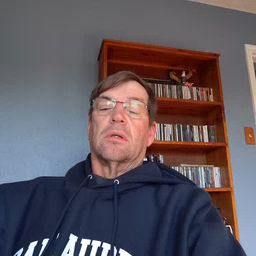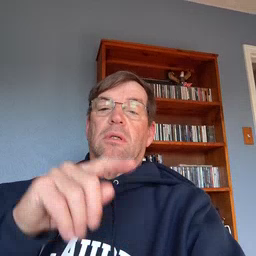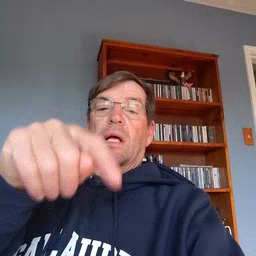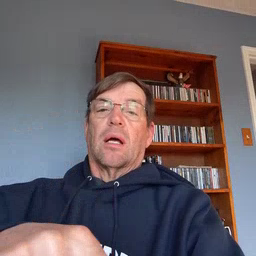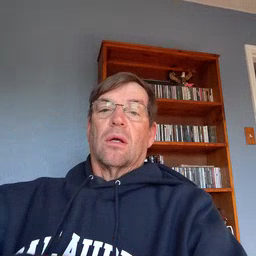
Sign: down